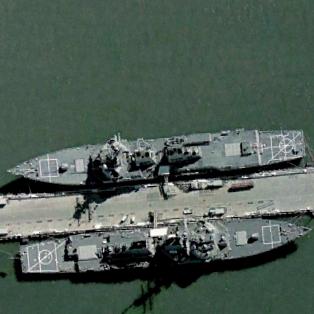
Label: destroyer